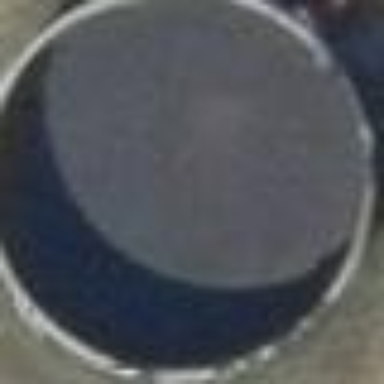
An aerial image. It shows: Storage tank that is man-made.